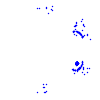
Particle: pion